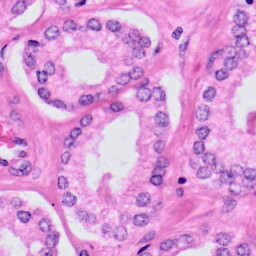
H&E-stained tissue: Prostate